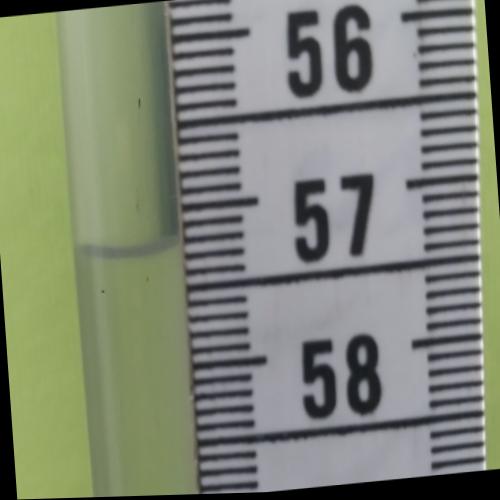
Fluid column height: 57.2 cm